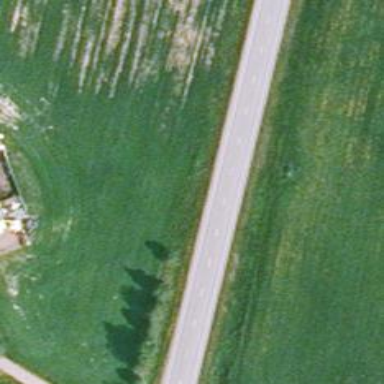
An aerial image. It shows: Asphalt trunk highway.